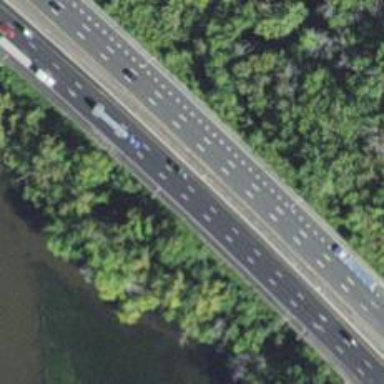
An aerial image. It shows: View of motorway.